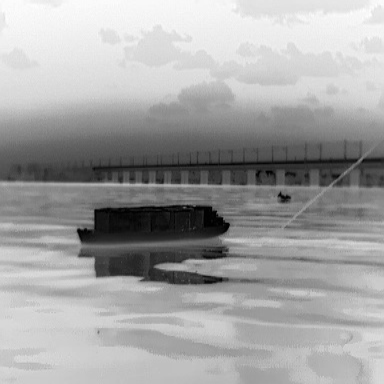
There is a fishing_boat in the infrared image.